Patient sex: M
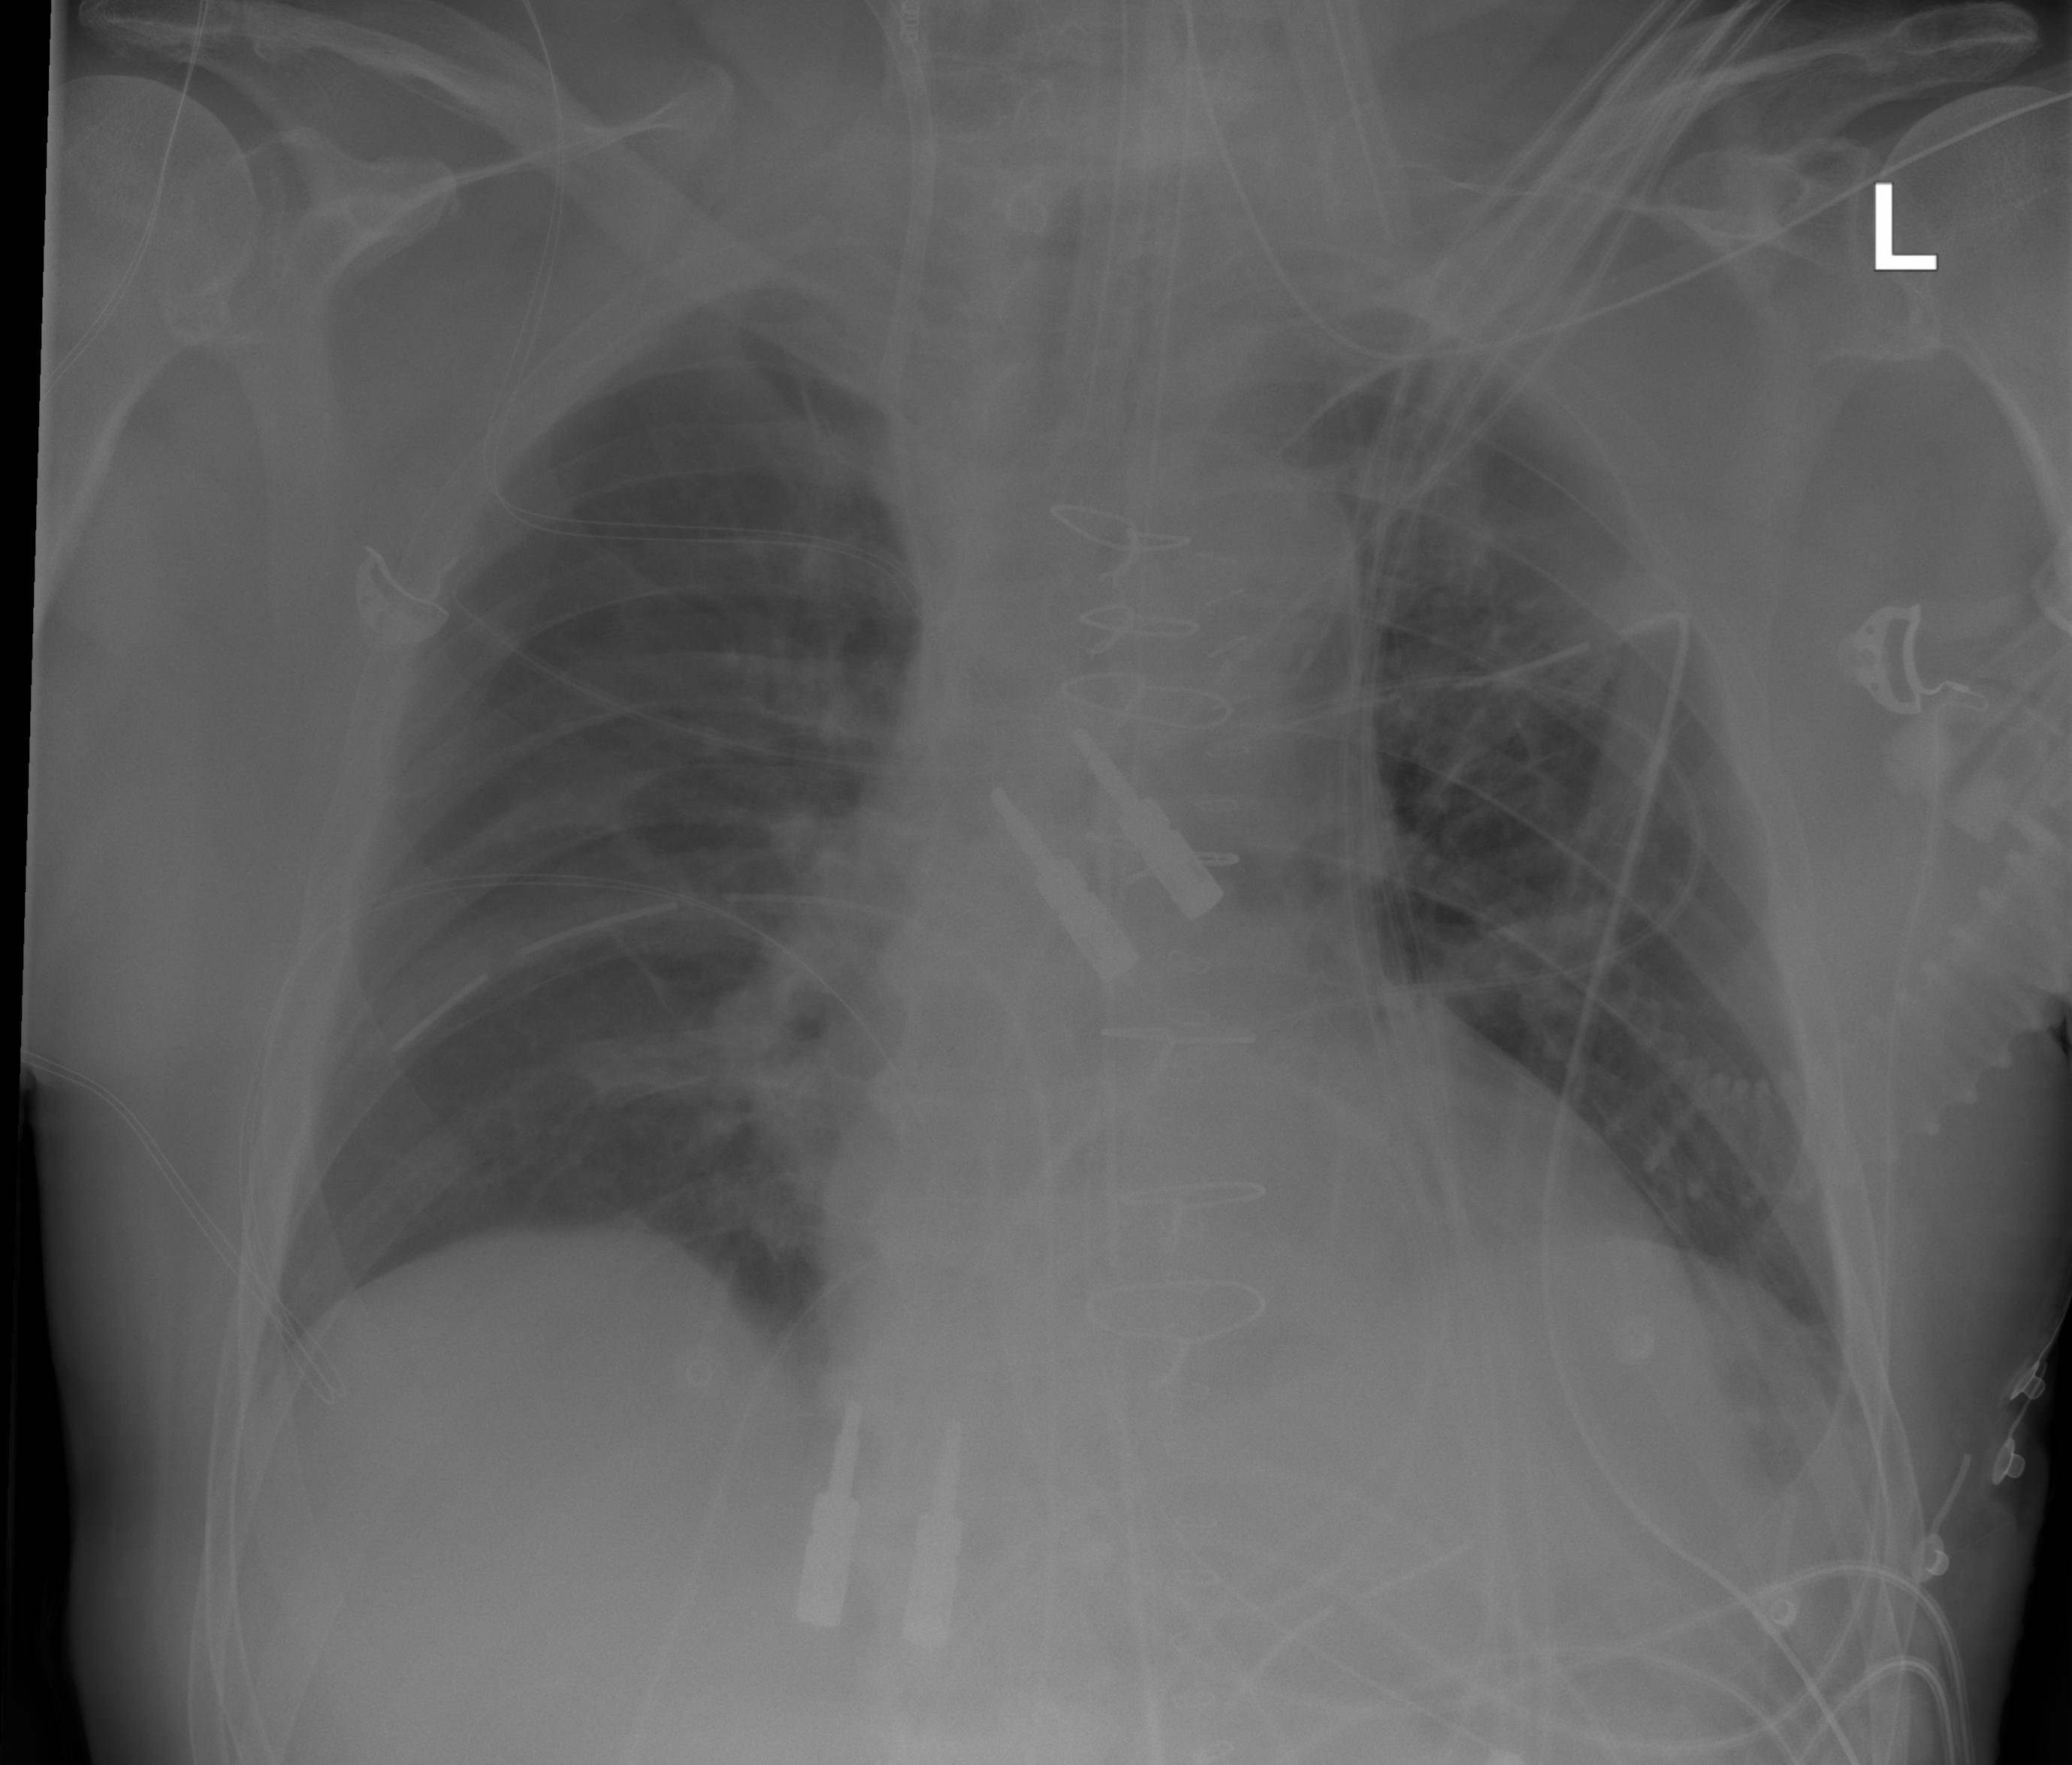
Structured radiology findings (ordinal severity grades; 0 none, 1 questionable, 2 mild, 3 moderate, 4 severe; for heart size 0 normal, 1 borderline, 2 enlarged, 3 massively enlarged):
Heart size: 1
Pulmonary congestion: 2
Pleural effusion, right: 0
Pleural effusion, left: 1
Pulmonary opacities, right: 2
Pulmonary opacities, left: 1
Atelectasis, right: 0
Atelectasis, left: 0